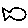
Label: fish